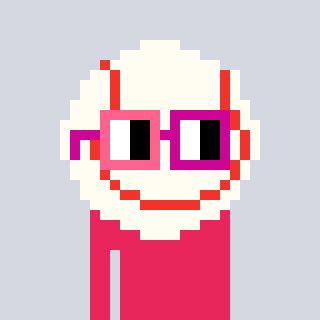
a pixel art character with square pink and red glasses, a baseball ball-shaped head and a redpinkish-colored body on a cool background